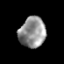
Tissue: prostate
Cell type: T cells
Senescence score: 0.2672
Nuclear area (px): 787
Mean DAPI intensity: 147.053